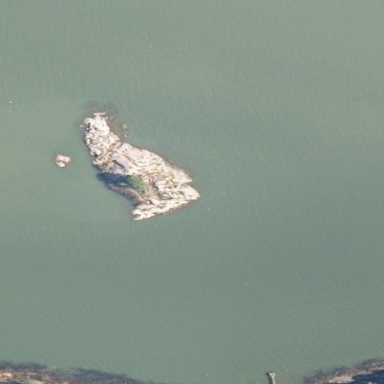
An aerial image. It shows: Islet along the natural coastline.